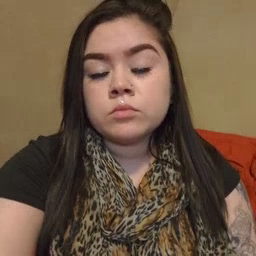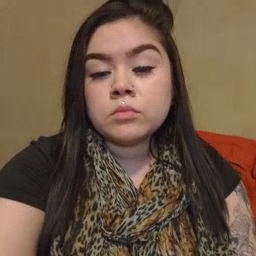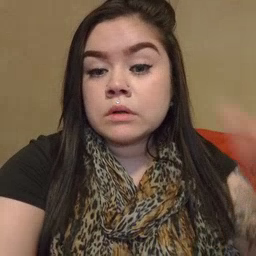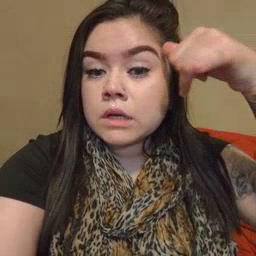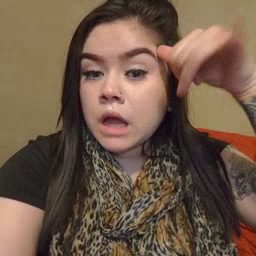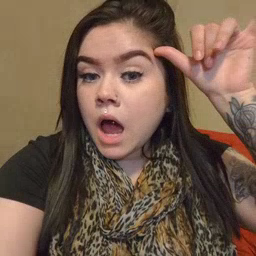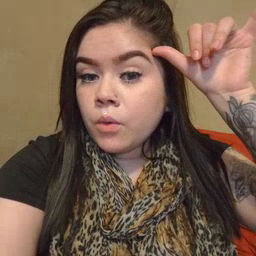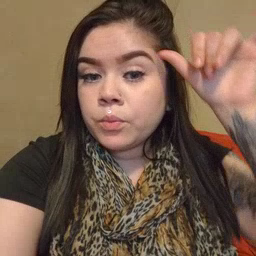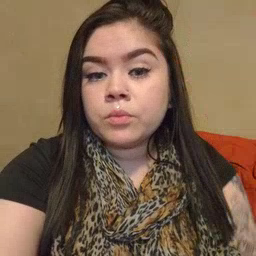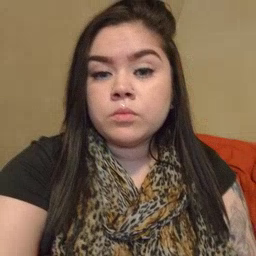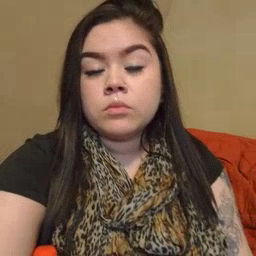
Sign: cow